Interaction volume radius: 5 \u00c5
Interaction volume height: 15 \u00c5
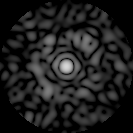
Disorder parameter: 0.755